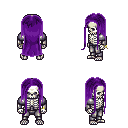
a pixel art fantasy rpg character, male body template, skeleton, steel arm armor, metal pants, purple extra-long hairstyle, bracelets, four views (front, back, left, right), 2x2 character sprite sheet, small pixel art, hard edges, no anti-aliasing